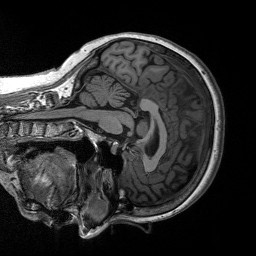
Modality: T1w
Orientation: sagittal
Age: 47
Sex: male
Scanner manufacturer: siemens
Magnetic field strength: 3 T
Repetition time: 2.53 s
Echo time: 0.00219 s